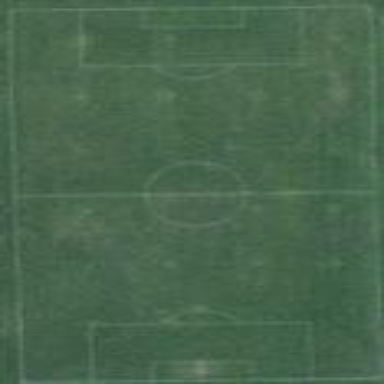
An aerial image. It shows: Soccer pitch for outdoor sports and leisure activities.